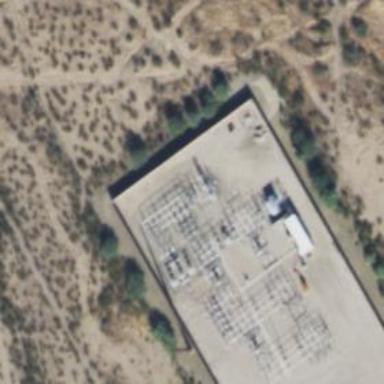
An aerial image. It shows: Switch used for power control.